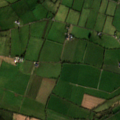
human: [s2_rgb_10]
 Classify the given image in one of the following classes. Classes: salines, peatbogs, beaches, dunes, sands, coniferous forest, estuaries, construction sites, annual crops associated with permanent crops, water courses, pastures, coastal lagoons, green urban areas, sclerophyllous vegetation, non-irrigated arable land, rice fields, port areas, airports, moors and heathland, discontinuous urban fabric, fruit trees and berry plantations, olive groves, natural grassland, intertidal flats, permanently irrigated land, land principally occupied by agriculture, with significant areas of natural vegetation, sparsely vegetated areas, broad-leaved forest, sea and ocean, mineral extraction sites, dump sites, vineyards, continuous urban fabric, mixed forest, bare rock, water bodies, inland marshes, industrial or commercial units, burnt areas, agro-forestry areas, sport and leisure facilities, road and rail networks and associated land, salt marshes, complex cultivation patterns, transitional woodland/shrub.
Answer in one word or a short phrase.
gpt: pastures, land principally occupied by agriculture, with significant areas of natural vegetation, coniferous forest